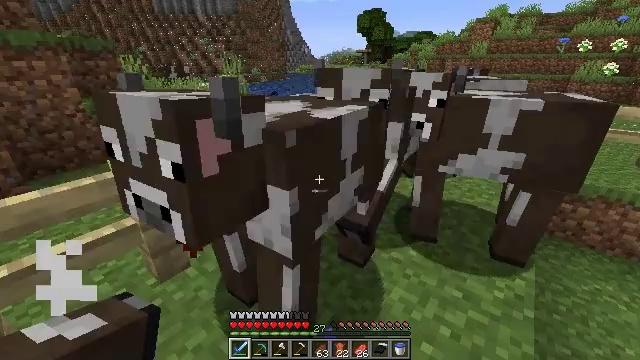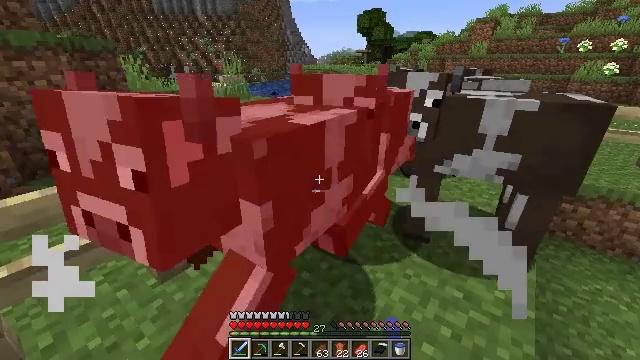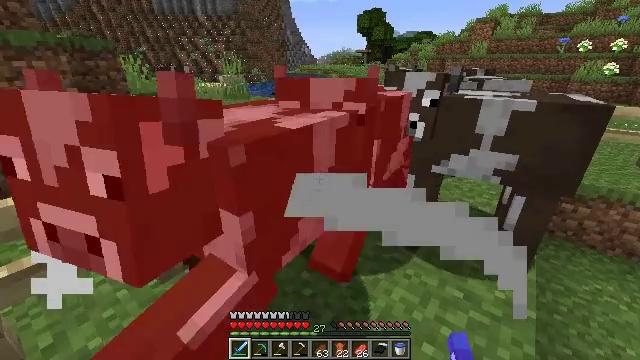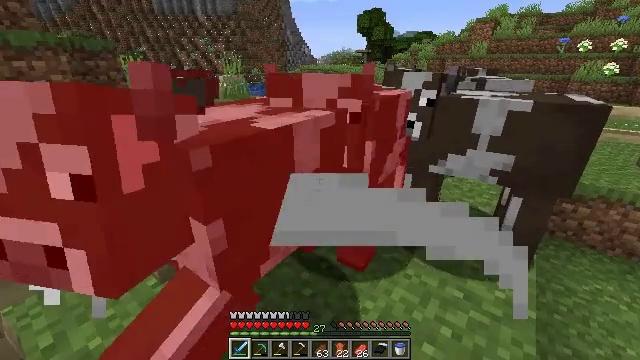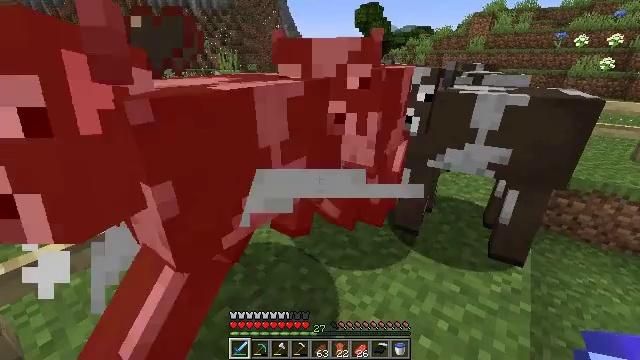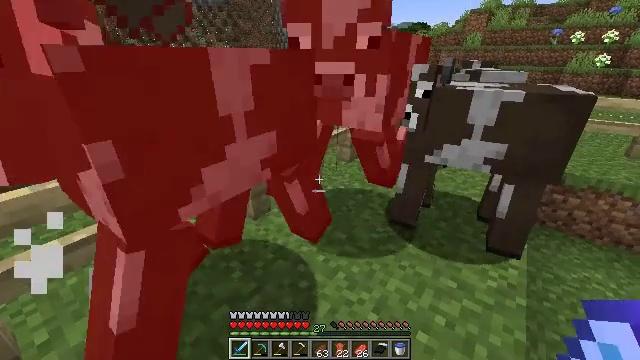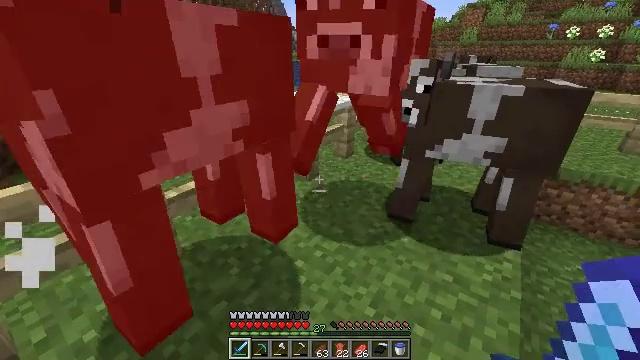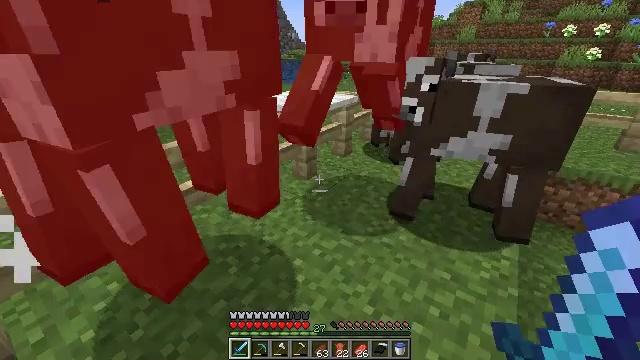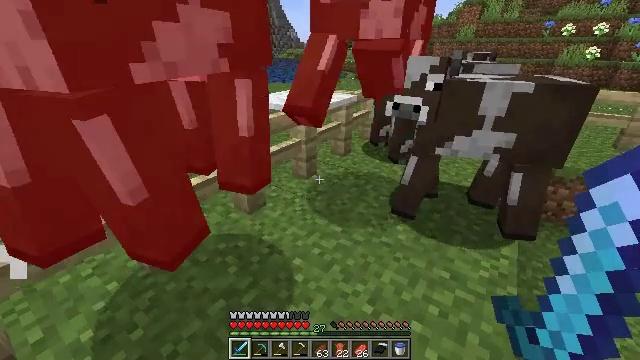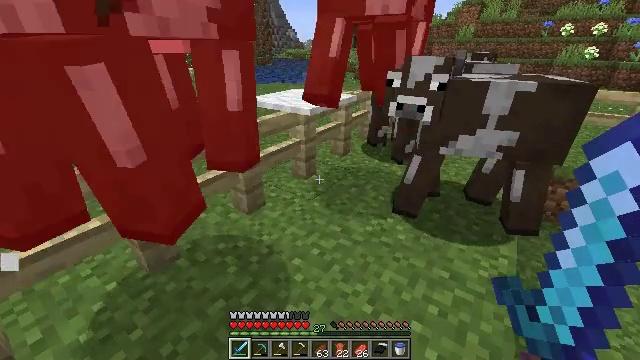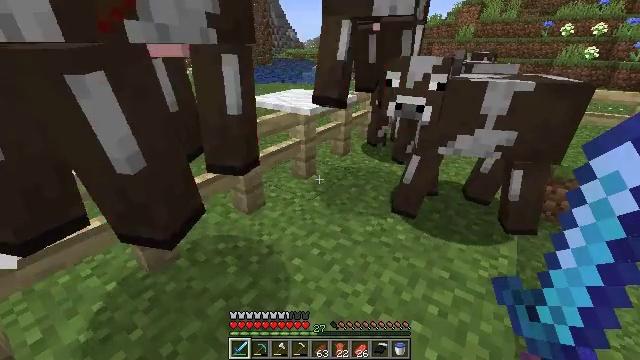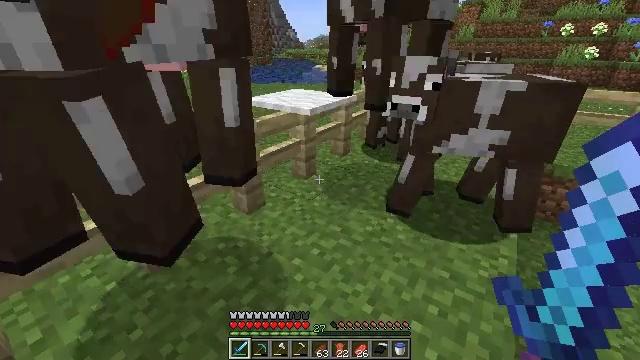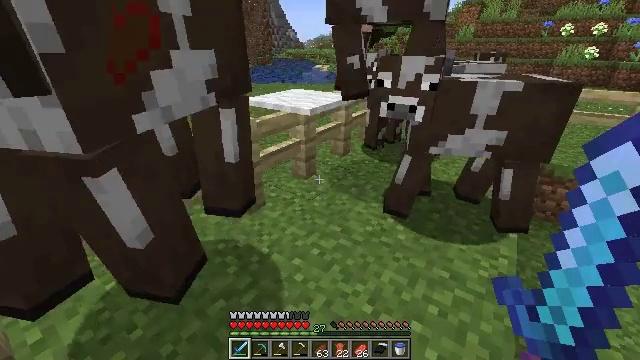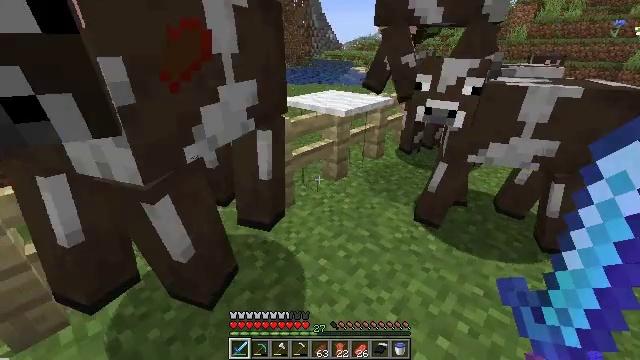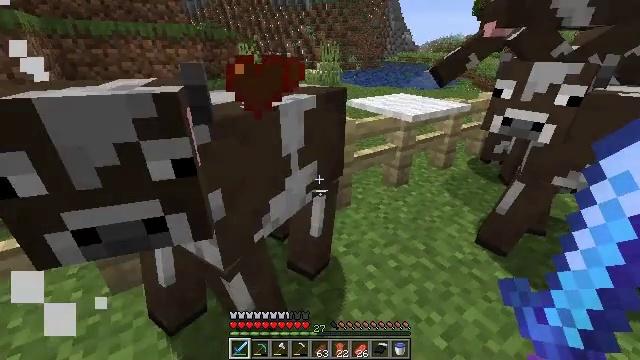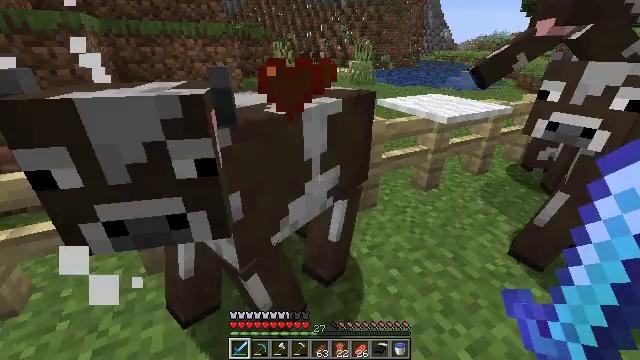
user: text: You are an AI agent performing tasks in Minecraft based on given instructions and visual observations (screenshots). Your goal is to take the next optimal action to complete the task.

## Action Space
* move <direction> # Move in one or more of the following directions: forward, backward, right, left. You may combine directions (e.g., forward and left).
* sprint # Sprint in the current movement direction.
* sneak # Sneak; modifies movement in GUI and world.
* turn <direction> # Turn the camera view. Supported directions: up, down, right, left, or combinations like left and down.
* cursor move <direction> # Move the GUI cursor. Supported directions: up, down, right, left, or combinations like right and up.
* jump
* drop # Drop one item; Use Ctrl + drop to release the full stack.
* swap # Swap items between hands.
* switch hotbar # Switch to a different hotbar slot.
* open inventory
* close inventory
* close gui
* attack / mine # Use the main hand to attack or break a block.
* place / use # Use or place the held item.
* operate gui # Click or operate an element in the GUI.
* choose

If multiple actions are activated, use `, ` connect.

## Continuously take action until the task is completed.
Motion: motion action
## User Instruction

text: Combat the cow.
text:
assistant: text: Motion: no_op
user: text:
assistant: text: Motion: no_op
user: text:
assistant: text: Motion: no_op
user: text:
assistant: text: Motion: no_op
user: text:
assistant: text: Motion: no_op
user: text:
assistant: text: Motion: no_op
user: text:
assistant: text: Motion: no_op
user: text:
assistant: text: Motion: no_op
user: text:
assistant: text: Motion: no_op
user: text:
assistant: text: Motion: no_op
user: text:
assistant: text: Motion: no_op
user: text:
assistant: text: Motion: no_op
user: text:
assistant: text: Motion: turn left
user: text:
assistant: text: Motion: turn left
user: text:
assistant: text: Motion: turn left, attack / mine
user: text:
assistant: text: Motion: attack / mine
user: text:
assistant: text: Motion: attack / mine
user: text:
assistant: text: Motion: no_op
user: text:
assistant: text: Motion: no_op
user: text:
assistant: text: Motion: no_op